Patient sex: M
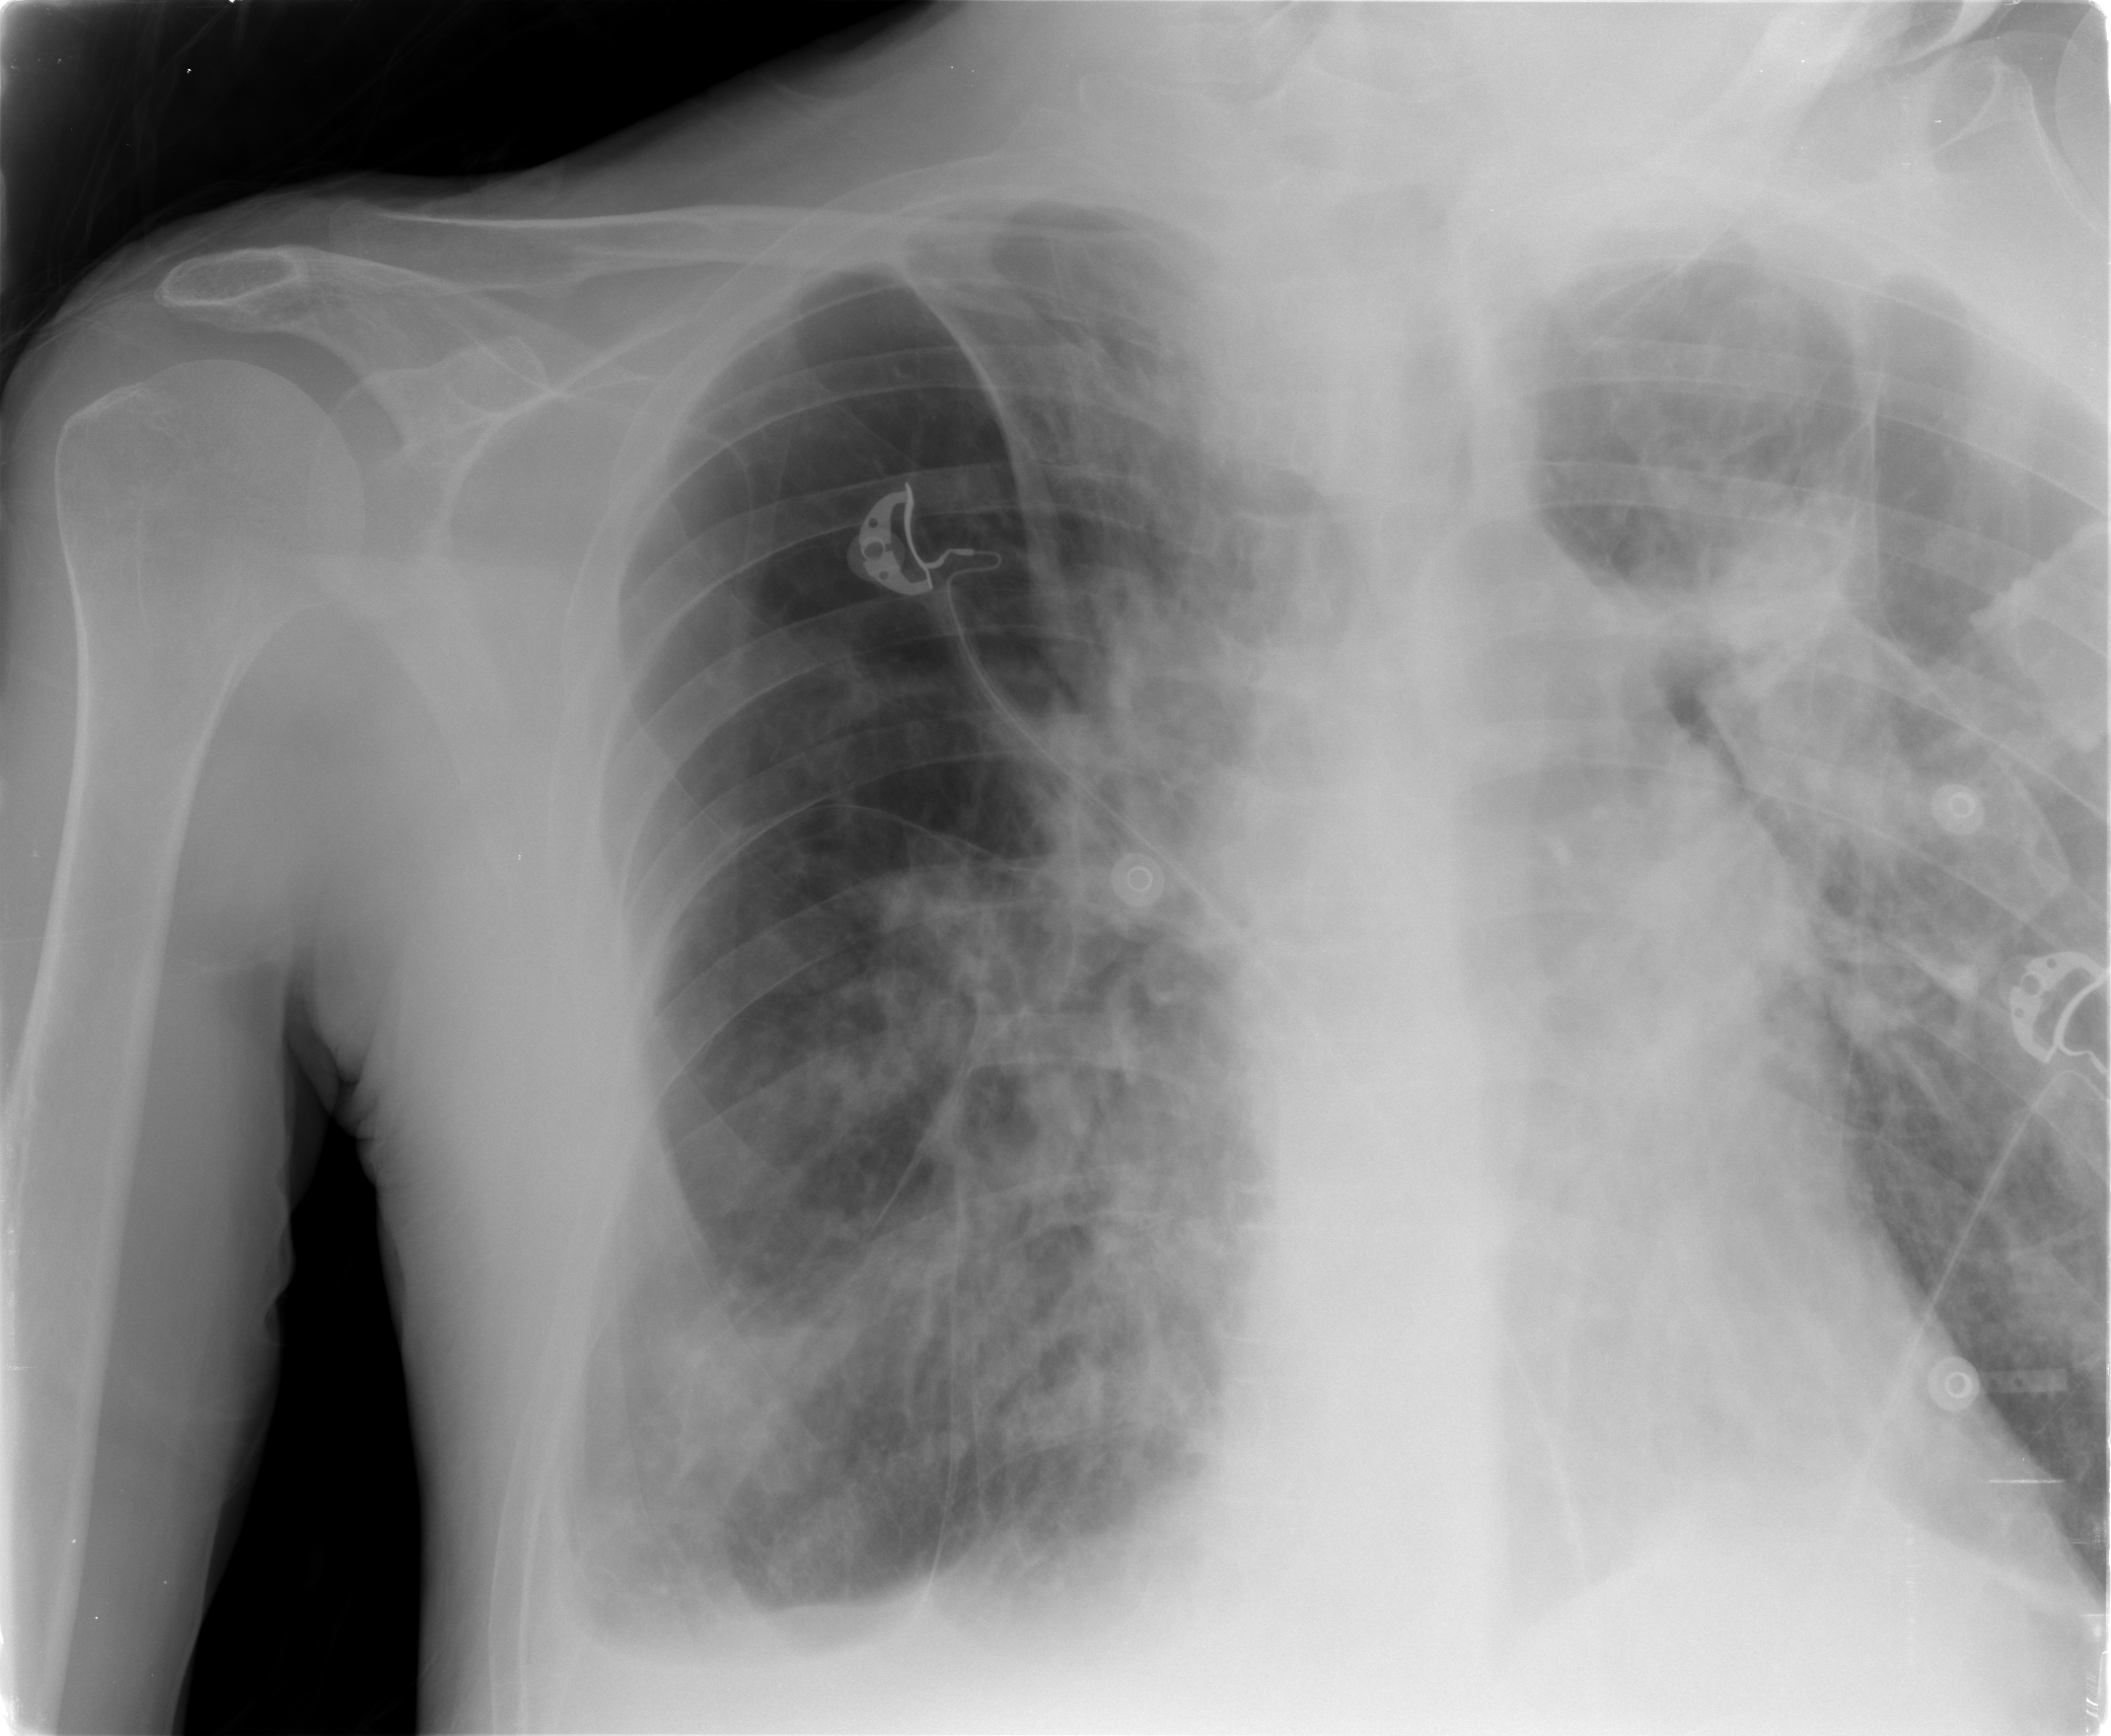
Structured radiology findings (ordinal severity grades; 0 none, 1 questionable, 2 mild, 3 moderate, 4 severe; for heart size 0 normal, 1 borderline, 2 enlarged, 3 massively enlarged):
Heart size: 0
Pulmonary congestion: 3
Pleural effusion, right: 2
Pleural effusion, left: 0
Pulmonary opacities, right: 3
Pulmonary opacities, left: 3
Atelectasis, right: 3
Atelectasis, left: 3